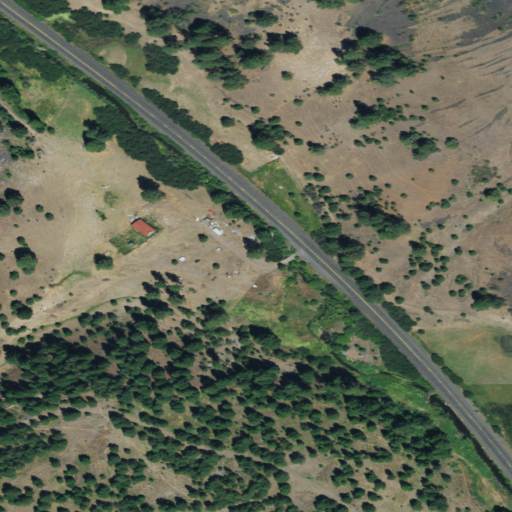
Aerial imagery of valley in Oregon named Robinson Canyon containing evergreen forest, shrub, open development, grassland, low intensity development, and woody wetlands